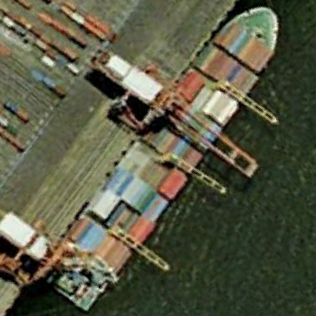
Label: civil